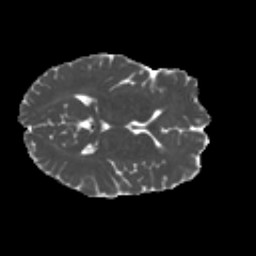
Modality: MD
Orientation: axial
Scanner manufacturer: siemens
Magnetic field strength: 3 T
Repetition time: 4.16 s
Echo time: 0.0806 s